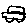
Label: car